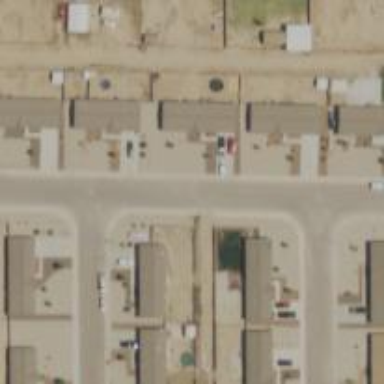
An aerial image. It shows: Alleyway designated as service road.